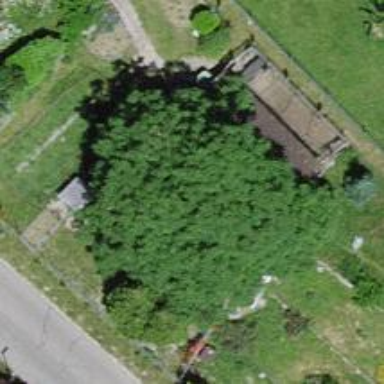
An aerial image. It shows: Shed.